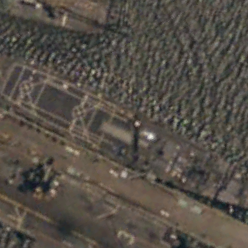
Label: combat